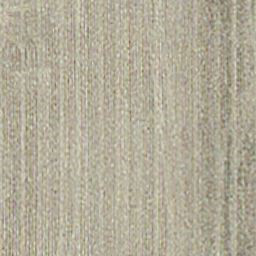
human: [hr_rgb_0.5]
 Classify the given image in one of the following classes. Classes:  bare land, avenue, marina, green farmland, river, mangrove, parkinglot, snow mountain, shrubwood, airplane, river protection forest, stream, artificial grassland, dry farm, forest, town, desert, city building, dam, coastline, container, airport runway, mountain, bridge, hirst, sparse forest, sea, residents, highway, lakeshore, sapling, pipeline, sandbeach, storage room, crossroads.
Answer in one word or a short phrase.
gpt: dry farm